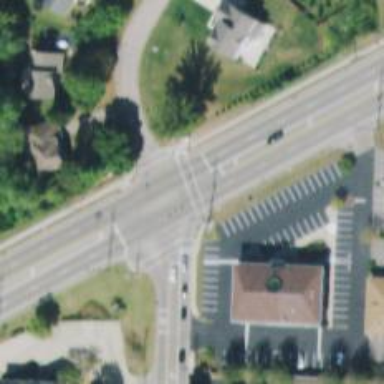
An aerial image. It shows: Marked road crossing.